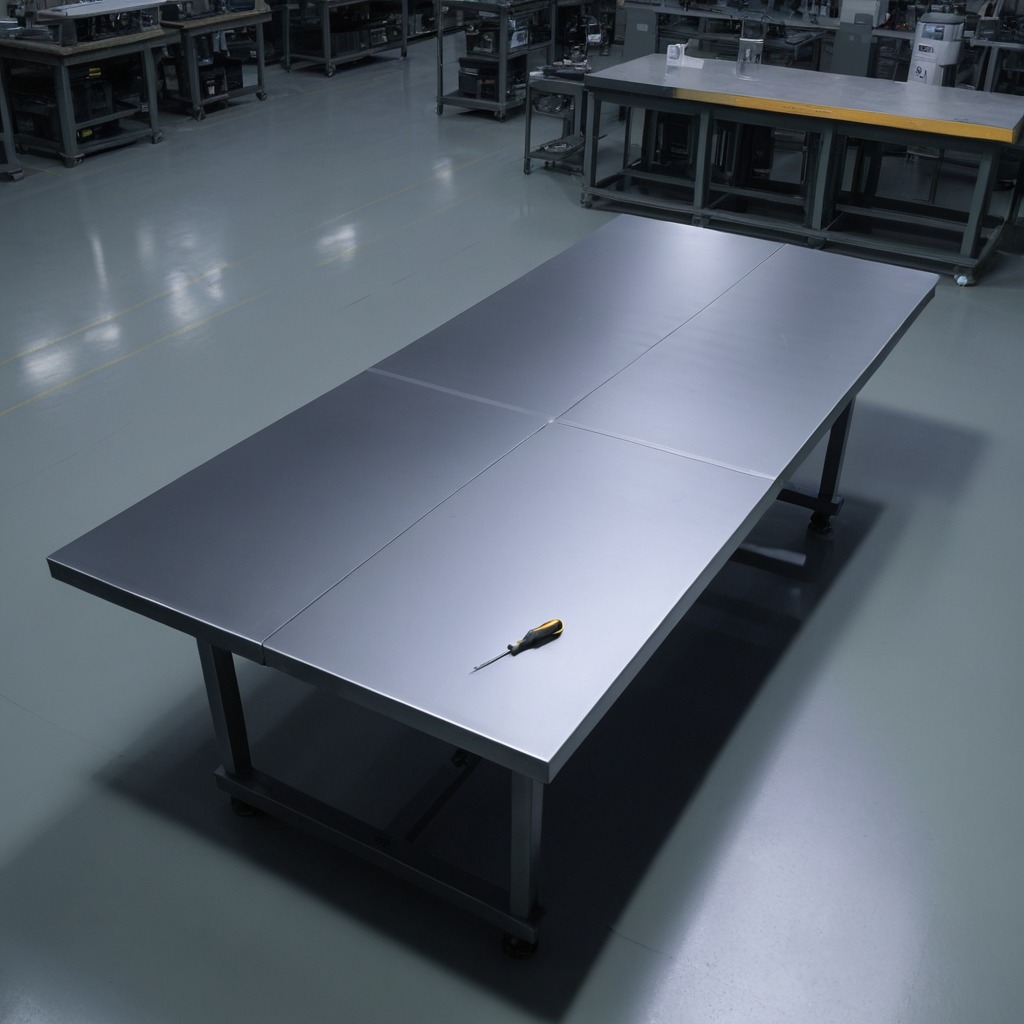
A screwdriver is lying on a clean empty table in a basement in the evening.